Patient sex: M
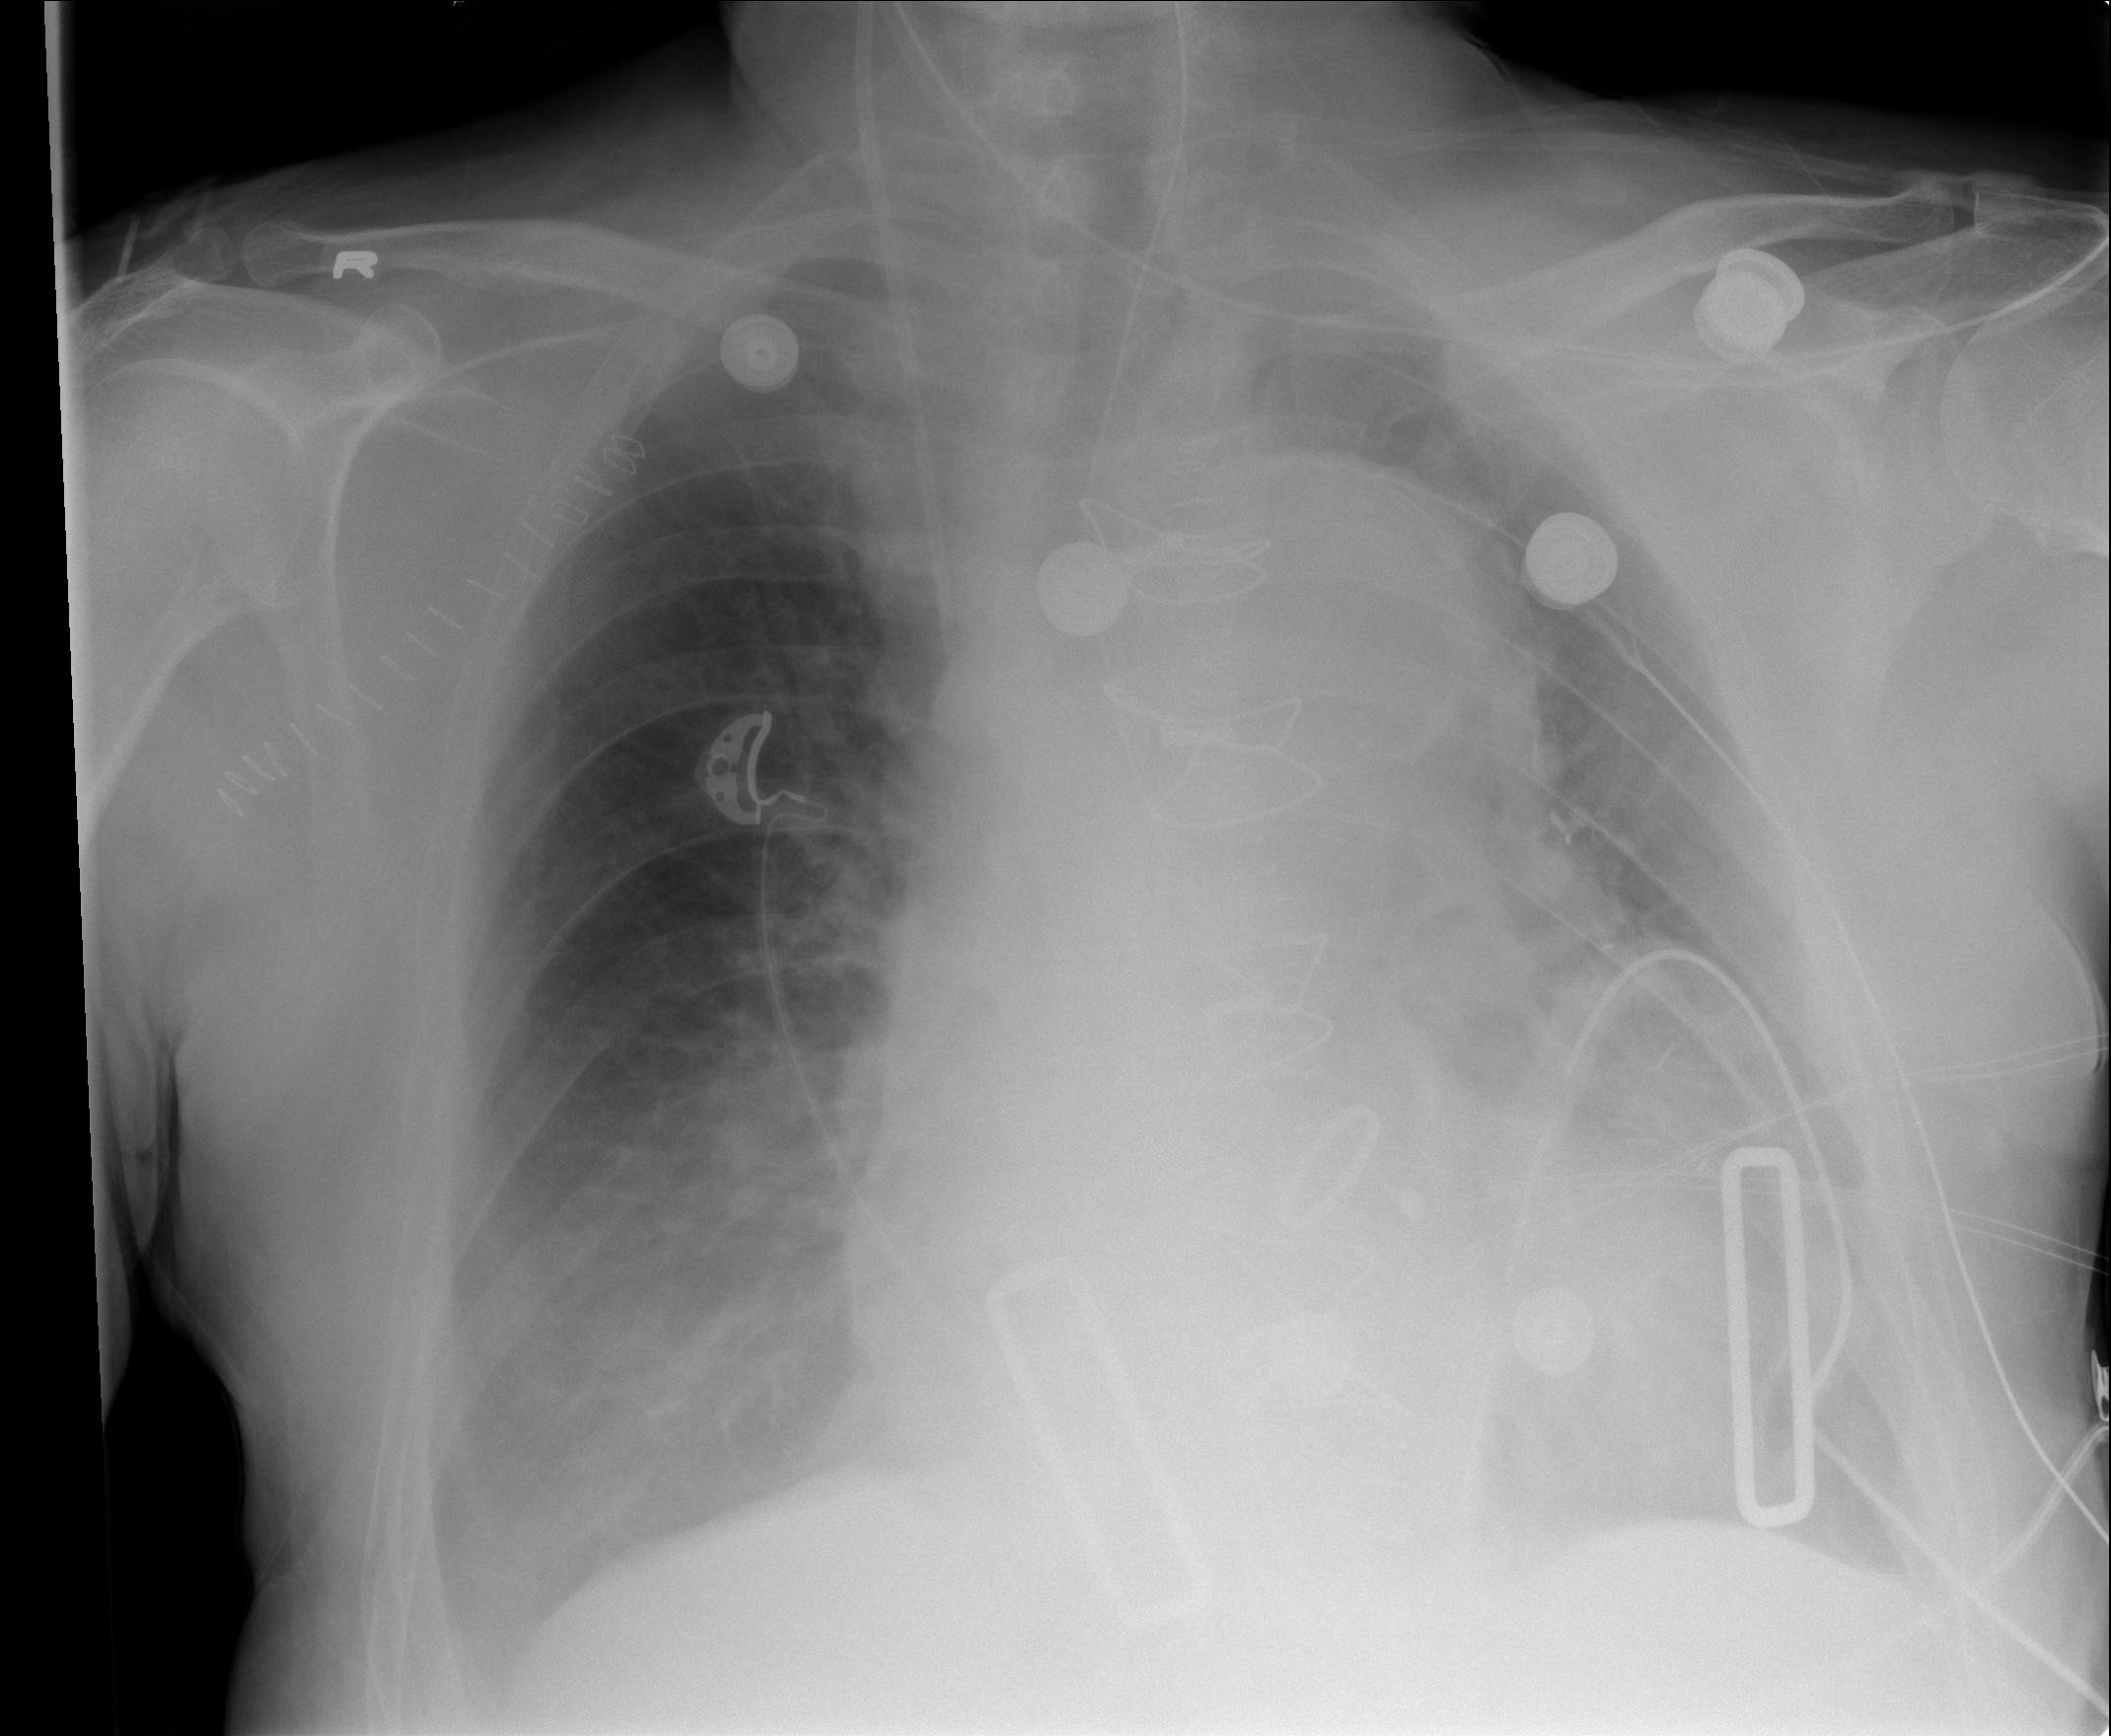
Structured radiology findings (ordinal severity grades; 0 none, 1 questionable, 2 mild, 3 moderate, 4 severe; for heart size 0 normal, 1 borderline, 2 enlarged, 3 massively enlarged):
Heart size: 2
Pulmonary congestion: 2
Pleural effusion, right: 2
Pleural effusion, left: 2
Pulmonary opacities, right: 0
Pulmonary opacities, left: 0
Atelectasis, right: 2
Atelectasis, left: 2